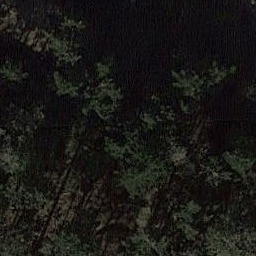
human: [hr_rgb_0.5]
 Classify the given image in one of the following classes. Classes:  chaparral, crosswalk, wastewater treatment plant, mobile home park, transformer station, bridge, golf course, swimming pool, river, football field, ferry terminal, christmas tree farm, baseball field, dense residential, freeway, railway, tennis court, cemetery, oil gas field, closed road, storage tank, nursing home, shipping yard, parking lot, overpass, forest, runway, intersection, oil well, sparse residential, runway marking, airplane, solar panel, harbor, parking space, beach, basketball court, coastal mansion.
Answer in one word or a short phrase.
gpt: forest